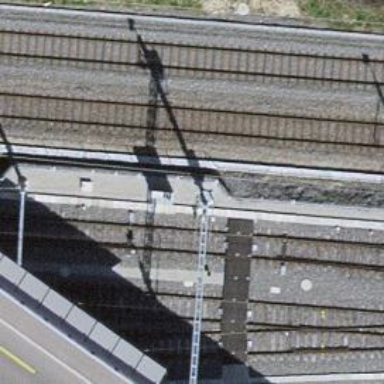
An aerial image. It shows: Railway switch.